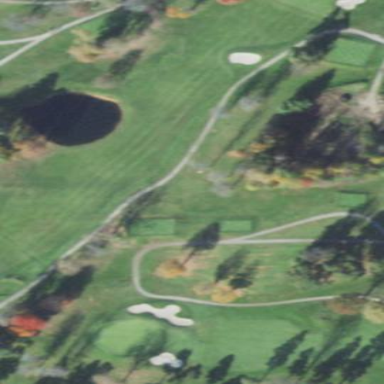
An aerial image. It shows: Grassy area designated as golf fairway.